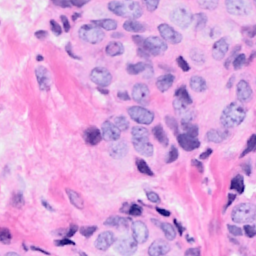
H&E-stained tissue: Breast